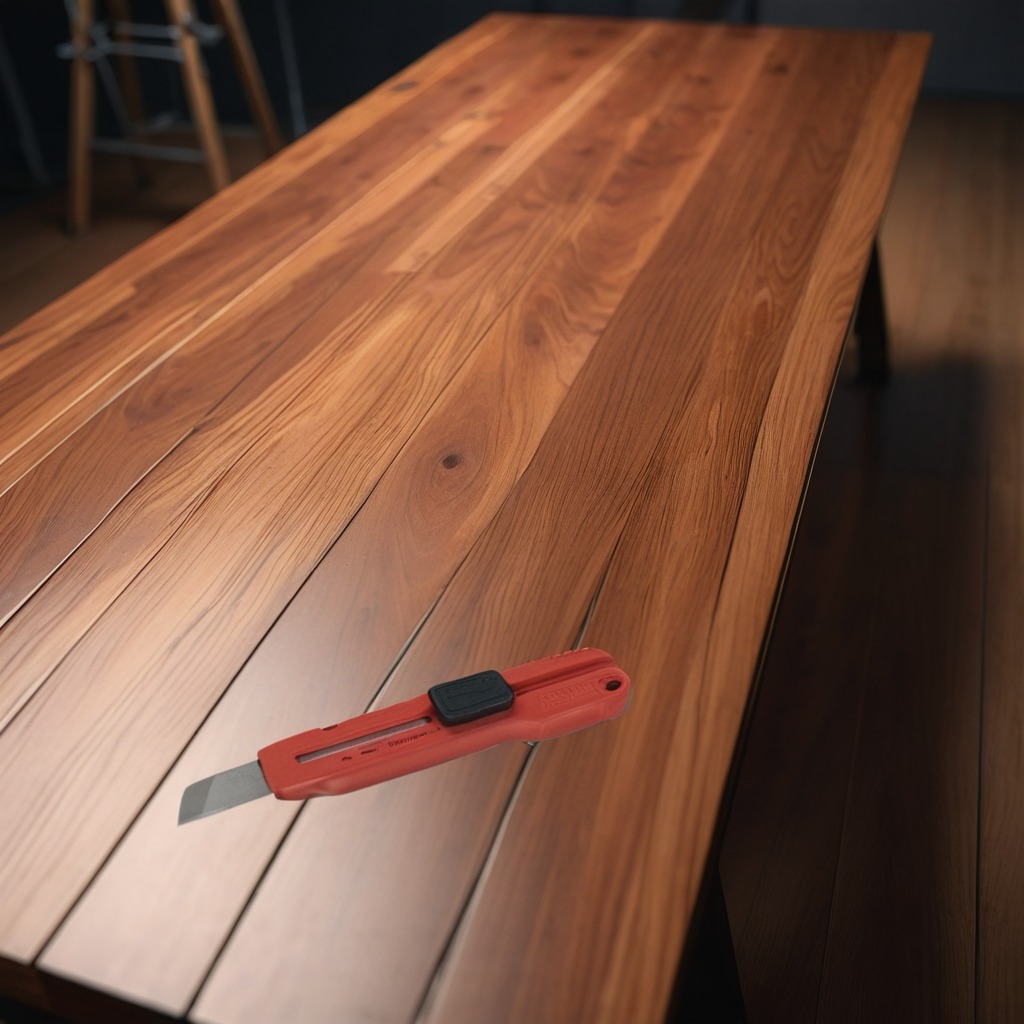
A utility knife lying on a wooden table in a carpentry studio.